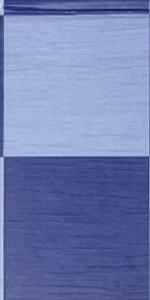
Label: Empty